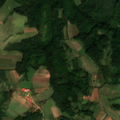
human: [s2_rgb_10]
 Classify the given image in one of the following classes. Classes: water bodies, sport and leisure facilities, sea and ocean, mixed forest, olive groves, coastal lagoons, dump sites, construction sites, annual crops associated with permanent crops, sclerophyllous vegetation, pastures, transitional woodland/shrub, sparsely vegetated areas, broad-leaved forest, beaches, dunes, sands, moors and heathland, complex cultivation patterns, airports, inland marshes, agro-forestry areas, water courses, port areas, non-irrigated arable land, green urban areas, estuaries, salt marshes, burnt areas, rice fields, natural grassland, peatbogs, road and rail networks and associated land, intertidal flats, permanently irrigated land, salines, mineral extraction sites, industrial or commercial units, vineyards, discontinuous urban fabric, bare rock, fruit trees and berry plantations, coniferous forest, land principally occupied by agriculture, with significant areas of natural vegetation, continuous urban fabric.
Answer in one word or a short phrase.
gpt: complex cultivation patterns, land principally occupied by agriculture, with significant areas of natural vegetation, broad-leaved forest, transitional woodland/shrub